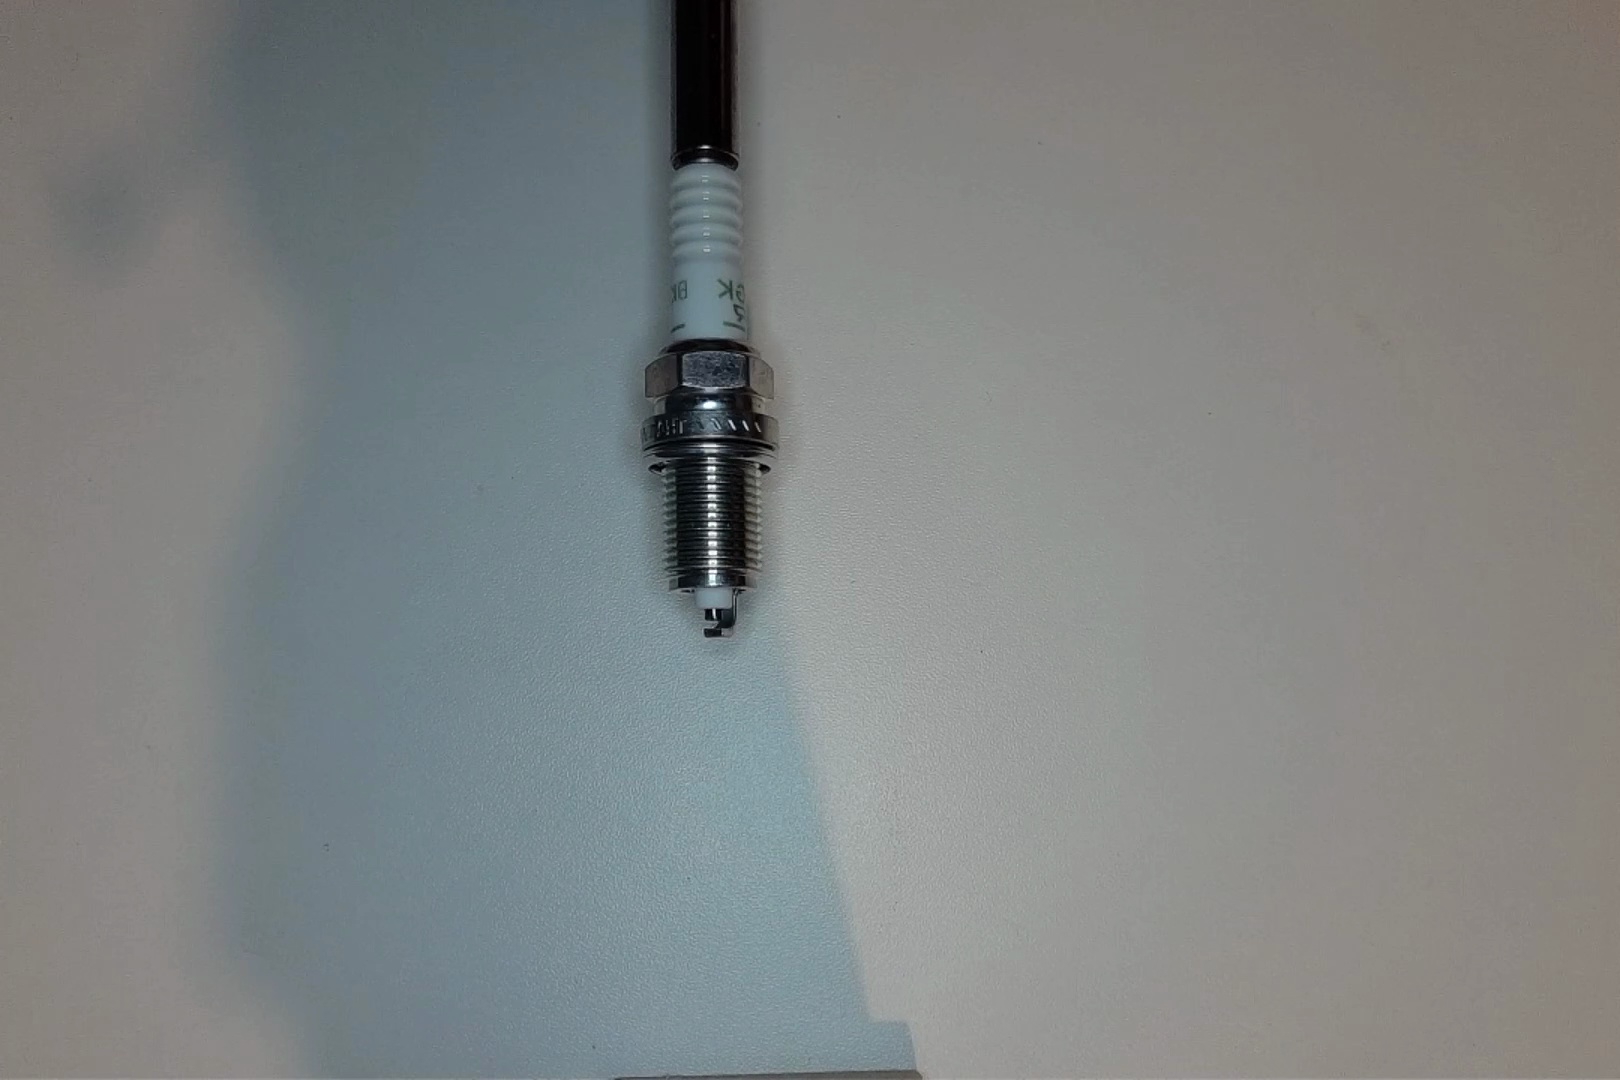
Label: no anomaly